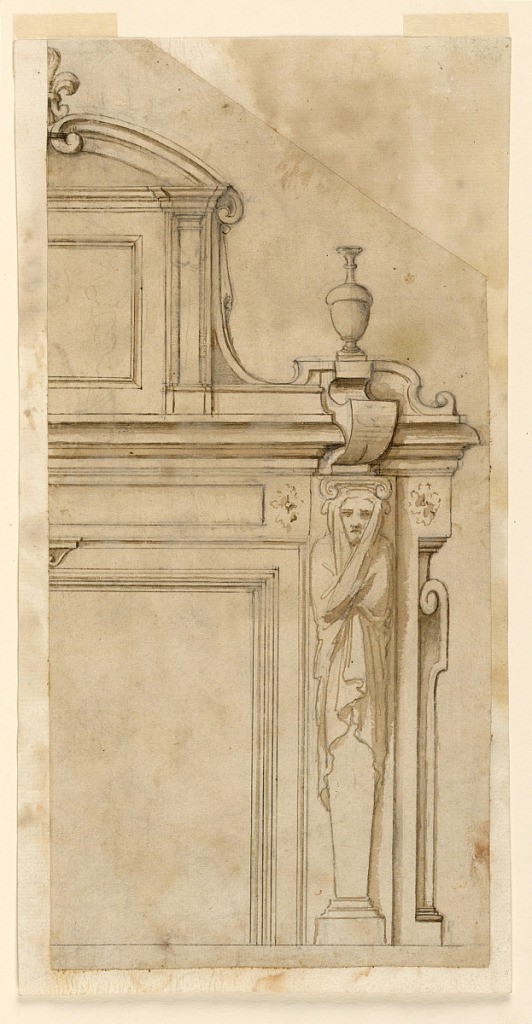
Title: Project for a Chimney Piece
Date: ca. 1550
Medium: Black crayon, pen and ink, brush and ink, bistre on laid paper.
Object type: Drawing
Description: Vertical retangle. On the right half, the entablature is supported by a gaine, wrapped in a cloth. In the center rises a pediment with a fleur-de-lys